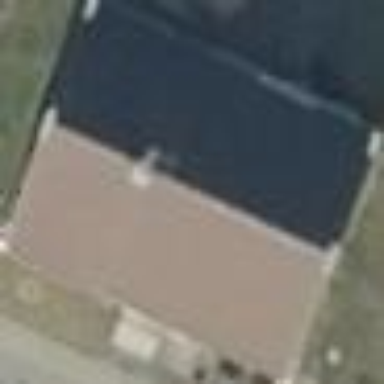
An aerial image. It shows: House with gabled roof oriented along the length of the building.